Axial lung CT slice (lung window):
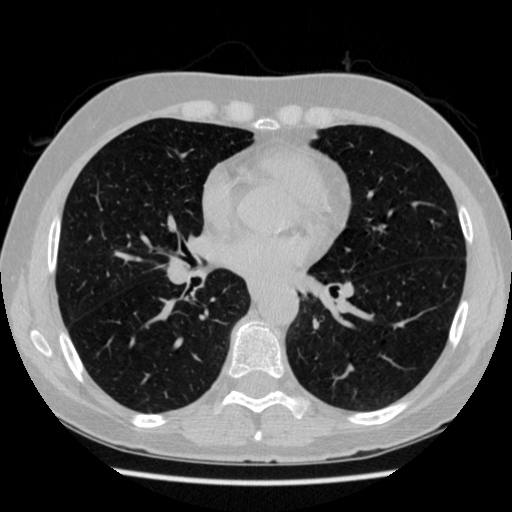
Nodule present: no